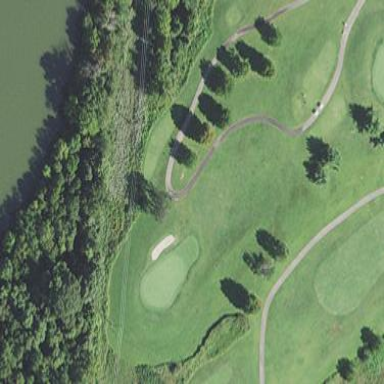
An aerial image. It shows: Scenic golf fairway.